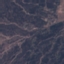
Label: HerbaceousVegetation